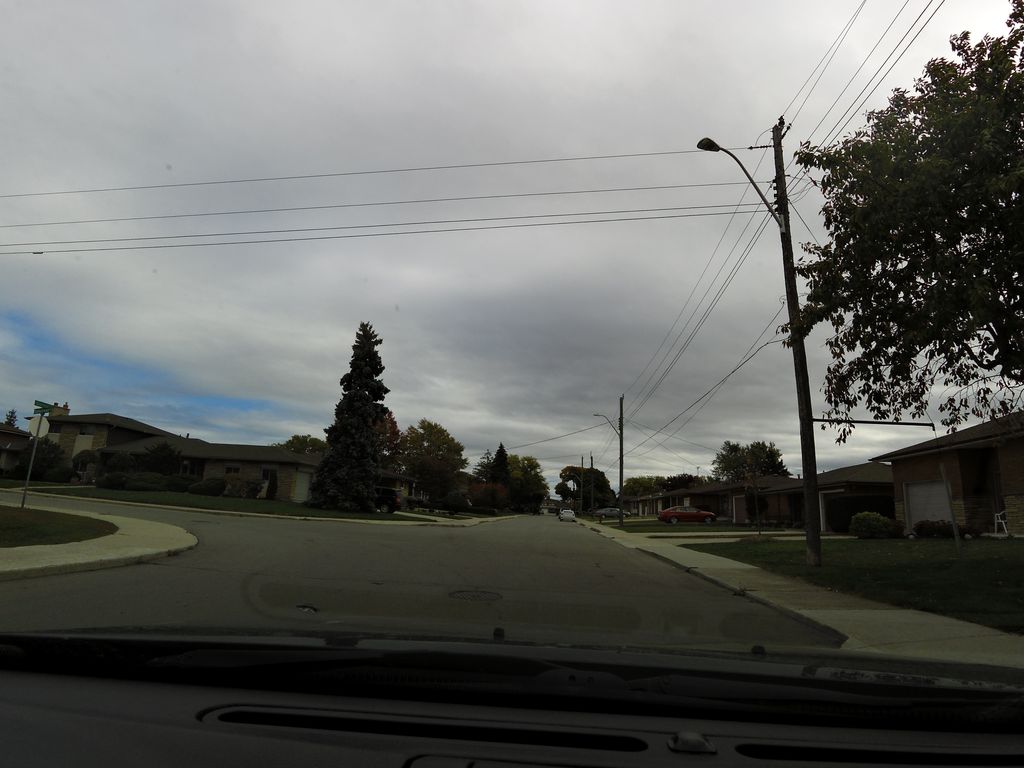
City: hamilton